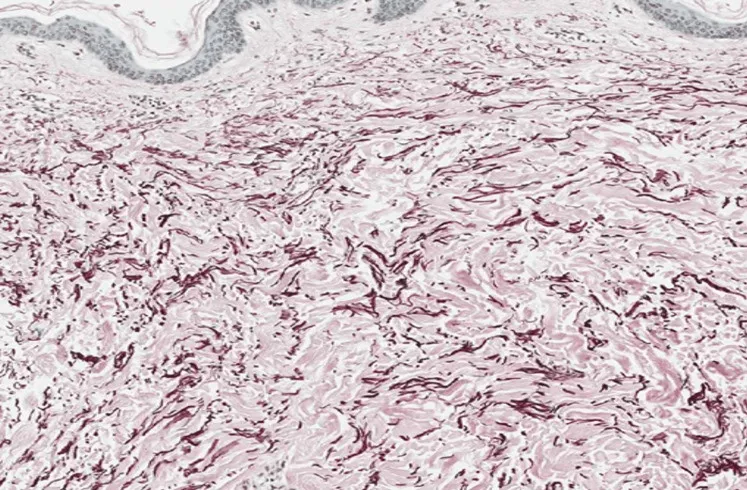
Elastic Van Gieson stain revealing normal elastic fibers in a normal pattern and quantity.
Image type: pathology (van_gieson)